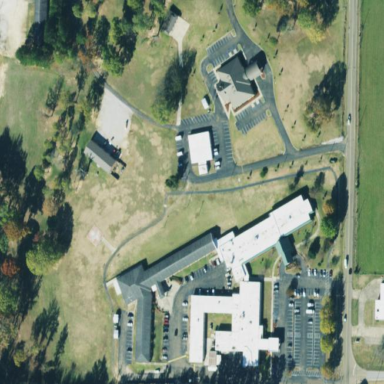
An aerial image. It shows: Healthcare facility identified as hospital.